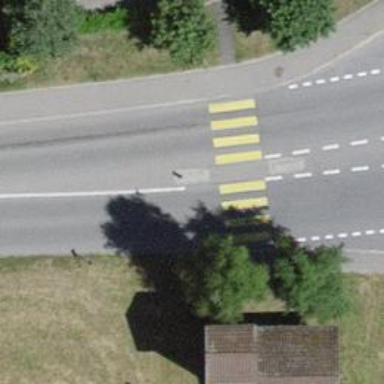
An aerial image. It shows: Marked zebra crossing with island.